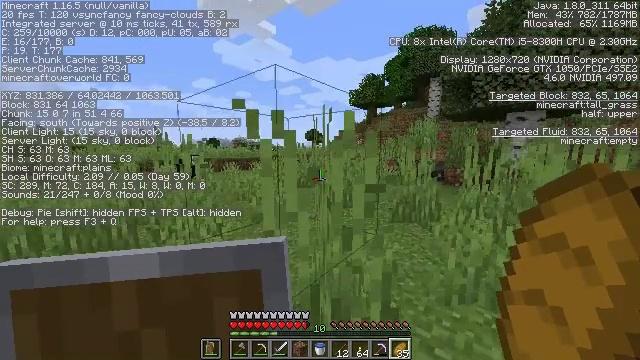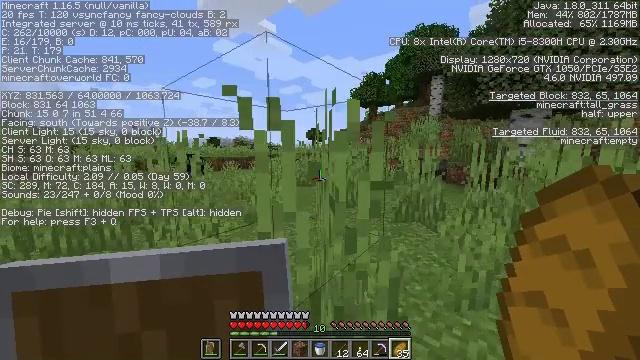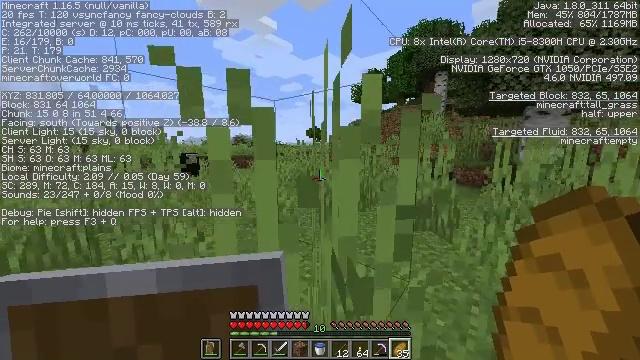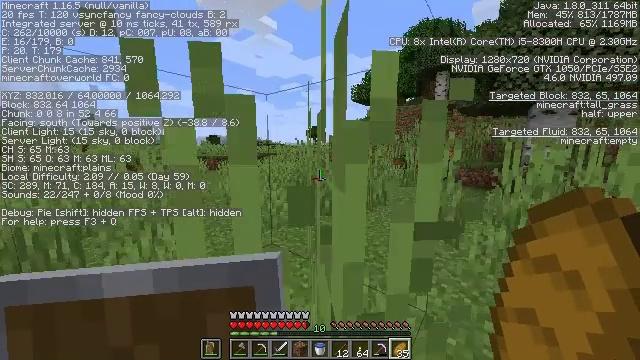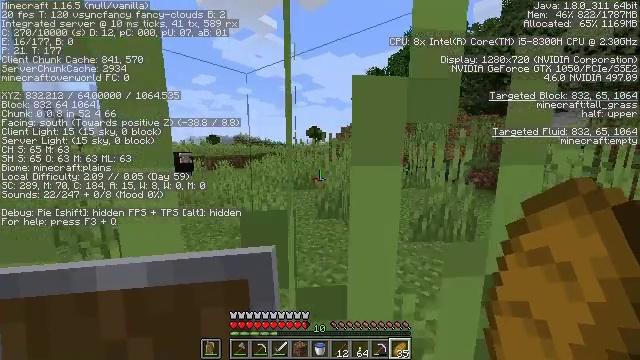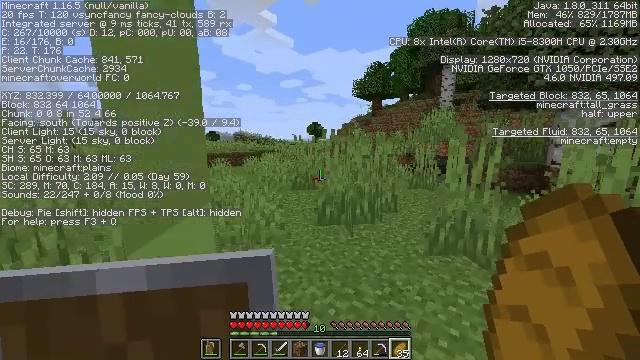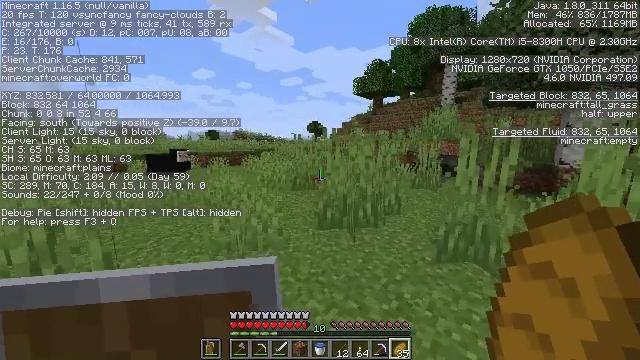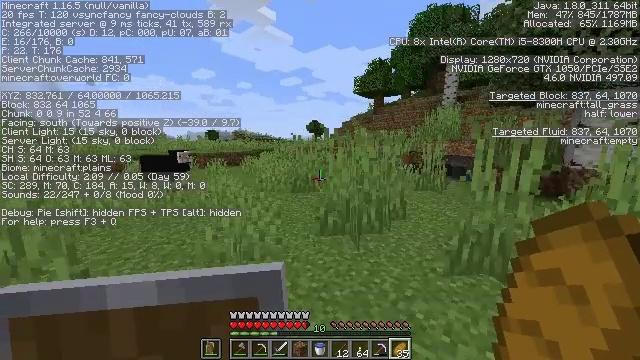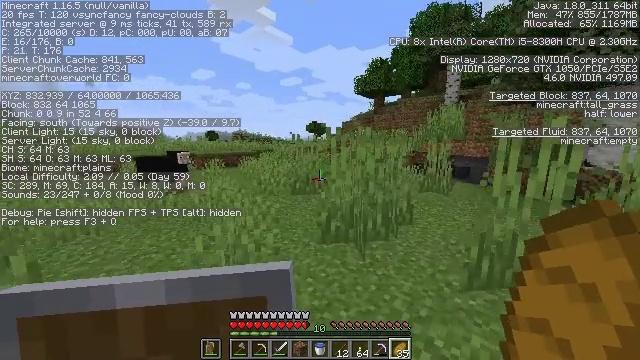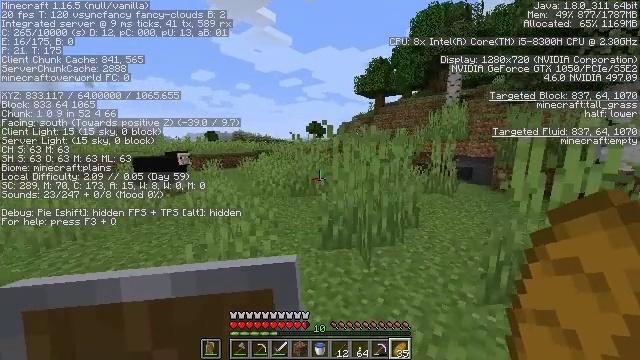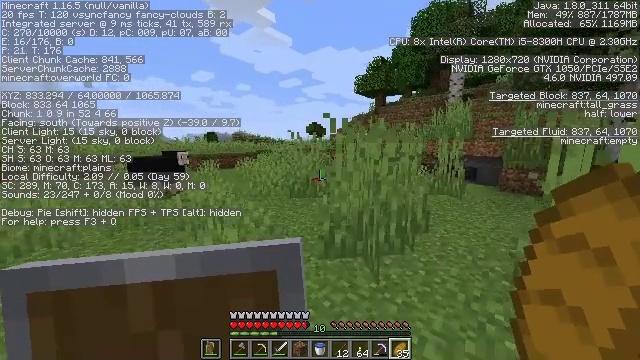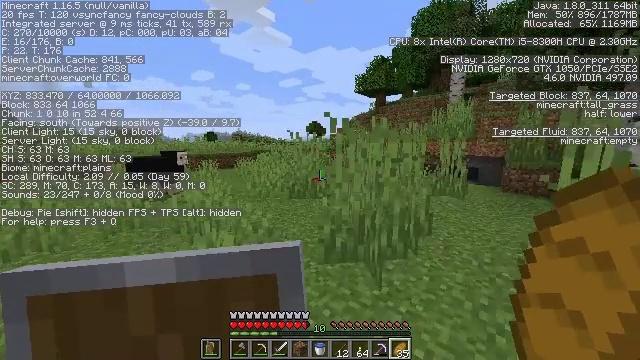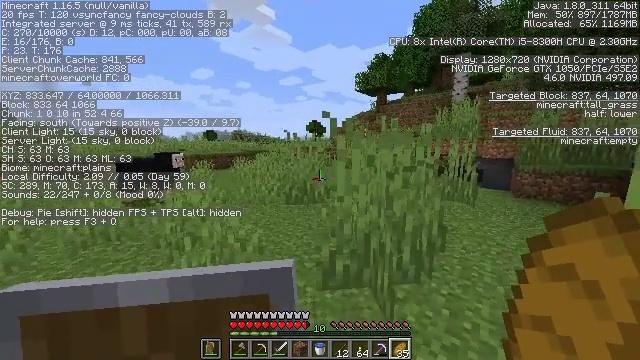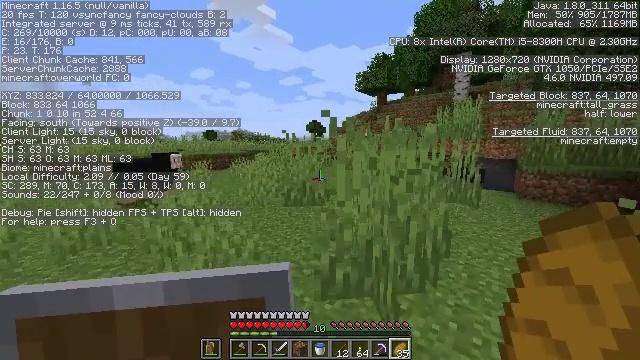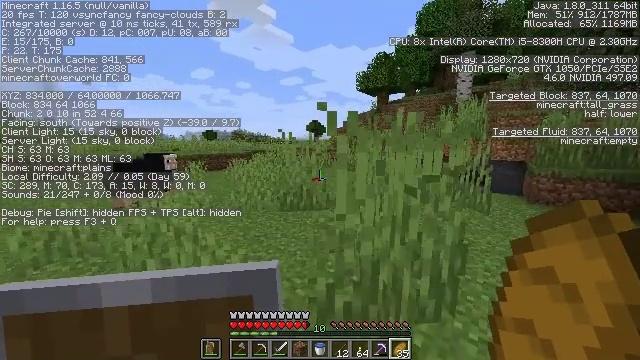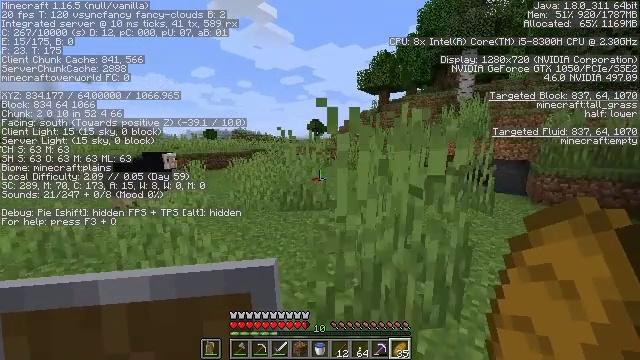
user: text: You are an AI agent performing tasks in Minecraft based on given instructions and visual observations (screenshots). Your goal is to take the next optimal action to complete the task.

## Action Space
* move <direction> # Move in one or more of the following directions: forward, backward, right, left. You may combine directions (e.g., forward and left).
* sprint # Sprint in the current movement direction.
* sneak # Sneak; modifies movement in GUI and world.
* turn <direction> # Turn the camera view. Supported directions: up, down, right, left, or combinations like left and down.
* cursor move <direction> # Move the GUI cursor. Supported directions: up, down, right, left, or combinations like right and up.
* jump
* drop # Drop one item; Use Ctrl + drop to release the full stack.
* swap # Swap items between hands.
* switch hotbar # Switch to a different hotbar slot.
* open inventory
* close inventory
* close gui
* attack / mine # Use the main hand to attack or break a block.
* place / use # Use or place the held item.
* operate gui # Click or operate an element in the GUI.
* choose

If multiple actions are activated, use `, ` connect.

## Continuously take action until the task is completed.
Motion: motion action
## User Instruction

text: Kill mobs.
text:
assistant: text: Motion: move forward, sprint
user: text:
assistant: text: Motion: move forward, sprint
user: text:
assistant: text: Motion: move forward, sprint
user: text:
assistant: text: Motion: move forward, sprint
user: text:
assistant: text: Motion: move forward, sprint
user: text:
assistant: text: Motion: move forward, sprint
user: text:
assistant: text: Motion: move forward, sprint
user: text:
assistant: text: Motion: move forward, sprint
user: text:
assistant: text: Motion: move forward, sprint
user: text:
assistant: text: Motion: move forward, sprint
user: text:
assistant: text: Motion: move forward, sprint
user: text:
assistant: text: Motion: move forward, sprint
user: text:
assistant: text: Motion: move forward, sprint
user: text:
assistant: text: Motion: move forward, sprint
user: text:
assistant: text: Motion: move forward, sprint
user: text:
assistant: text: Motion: move forward, sprint
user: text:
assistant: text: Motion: move forward, sprint
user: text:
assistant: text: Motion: move forward, sprint
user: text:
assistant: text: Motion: move forward, sprint
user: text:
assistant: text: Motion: move forward, sprint
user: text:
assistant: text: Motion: move forward, sprint
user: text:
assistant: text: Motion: move forward, sprint
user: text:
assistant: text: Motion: move forward, sprint
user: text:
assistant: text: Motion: move forward, sprint
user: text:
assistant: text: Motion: move forward, sprint
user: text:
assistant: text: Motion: move forward, sprint, turn left
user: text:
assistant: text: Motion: move forward, sprint, turn left and down
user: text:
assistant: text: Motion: move forward, sprint, turn left
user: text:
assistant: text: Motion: move forward, sprint, turn left
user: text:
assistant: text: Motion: move forward